Question: I will get a value from first 'EditText' and one more value from second 'EditText' both values are calculated and show the result in third 'EditText' which is using only one 'TextWatcher' in android.
Please help me thank you.

'''
public class TextWatcher_Activity extends Activity {
private EditText passwordEditText, passwordEditText1, passwordEditText2;
private TextView textView;
private View view;
@Override
protected void onCreate(Bundle savedInstanceState) {
super.onCreate(savedInstanceState);
setContentView(R.layout.activity_textwatcher);
/* Initializing views */
passwordEditText = (EditText) findViewById(R.id.password);
textView = (TextView) findViewById(R.id.passwordHint);
textView.setVisibility(View.GONE);
passwordEditText1 = (EditText) findViewById(R.id.password1);
passwordEditText2 = (EditText) findViewById(R.id.password2);
passwordEditText.addTextChangedListener(passwordWatcher);
passwordEditText1.addTextChangedListener(passwordWatcher);
passwordEditText2.addTextChangedListener(passwordWatcher);
}
private final TextWatcher passwordWatcher = new TextWatcher() {
public void beforeTextChanged(CharSequence s, int start, int count, int after) {
}
public void onTextChanged(CharSequence s, int start, int before, int count) {
textView.setVisibility(View.VISIBLE);
}
public void afterTextChanged(Editable s) {
*//* if (s.hashCode() == passwordEditText.getText().hashCode()) {
//Do else something with input.
} else if (s.hashCode() == passwordEditText1.getText().hashCode()) {
//Do something else useful with input.
}*//*
switch (view.getId()) {
case R.id.password:
//doStuff(1);
if (s.length() == 0) {
textView.setVisibility(View.GONE);
} else {
textView.setText("You have entered : " + passwordEditText.getText());
}
break;
case R.id.password1:
//doStuff(2);
if (s.length() == 0) {
textView.setVisibility(View.GONE);
} else {
textView.setText("You have entered : " + passwordEditText1.getText());
}
break;
case R.id.password2:
if (s.length() == 0) {
textView.setVisibility(View.GONE);
} else {
textView.setText("You have entered : " + passwordEditText2.getText());
}
break;
}
}
};
'''
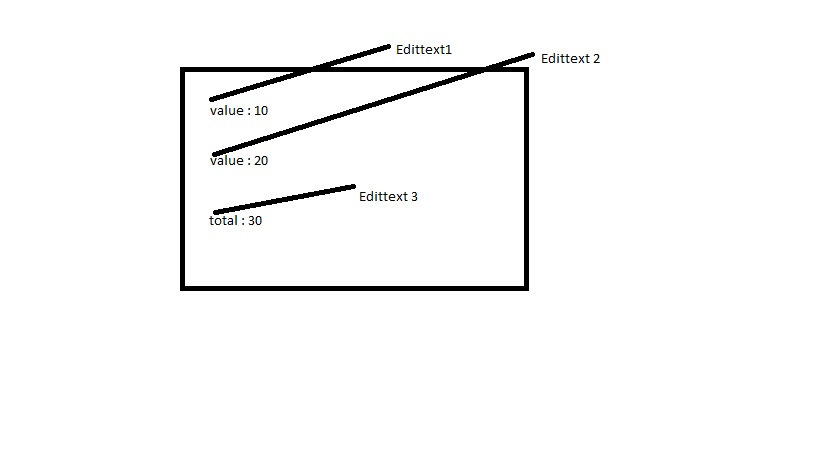
Answer: You can use this method and ajust to your code
'''
private void calculate(EditText editText1, EditText editText2, final EditText editText3) {
final int[] value1 = {0};
final int[] value2 = {0};
final int[] total = {0};
editText1.addTextChangedListener(new TextWatcher() {
@Override
public void beforeTextChanged(CharSequence s, int start, int count, int after) {}
@Override
public void onTextChanged(CharSequence s, int start, int before, int count) {
value1[0] = Integer.parseInt(s.toString());
total[0] = value1[0] + value2[0];
editText3.setText(total[0]);
}
@Override
public void afterTextChanged(Editable s) {}
});
editText2.addTextChangedListener(new TextWatcher() {
@Override
public void beforeTextChanged(CharSequence s, int start, int count, int after) {}
@Override
public void onTextChanged(CharSequence s, int start, int before, int count) {
value2[0] = Integer.parseInt(s.toString());
total[0] = value1[0] + value2[0];
editText3.setText(total[0]);
}
@Override
public void afterTextChanged(Editable s) {}
});
}
'''
editText3 has total of editText1 + editText2